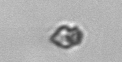
Label: Heterocapsa_rotundata